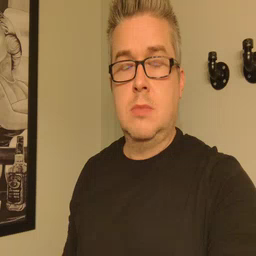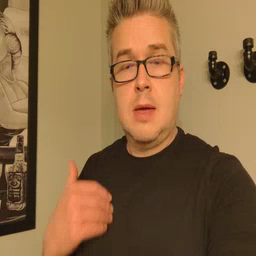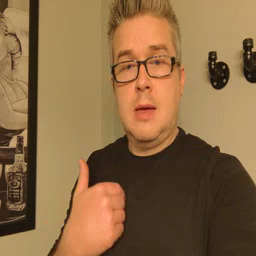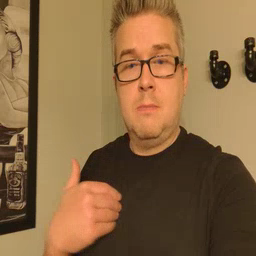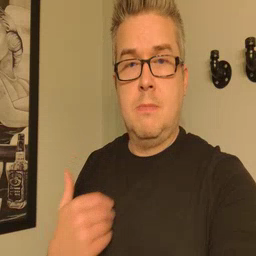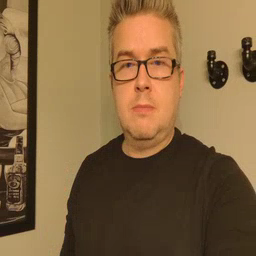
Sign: animal